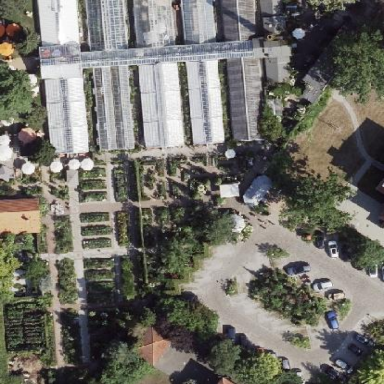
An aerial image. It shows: Garden center.